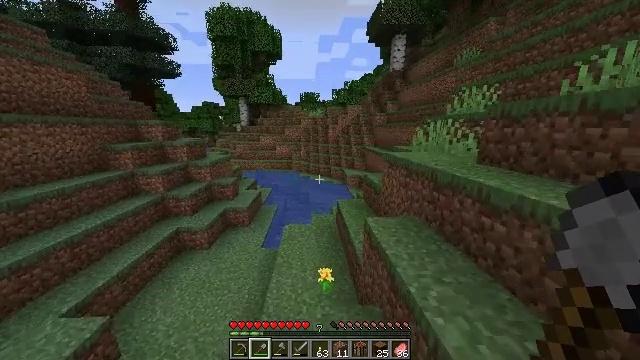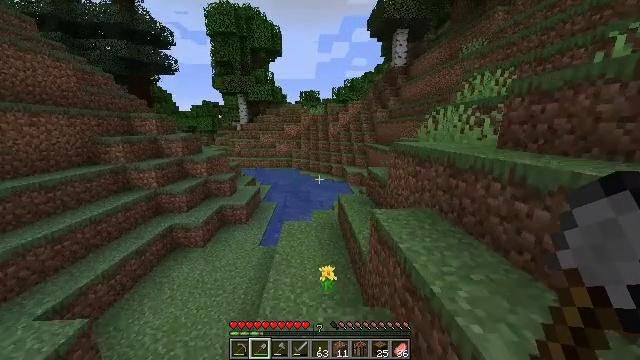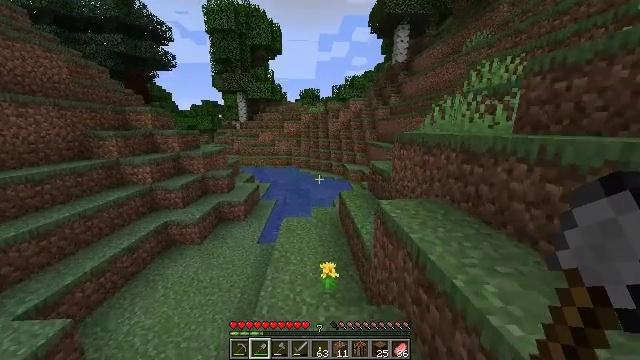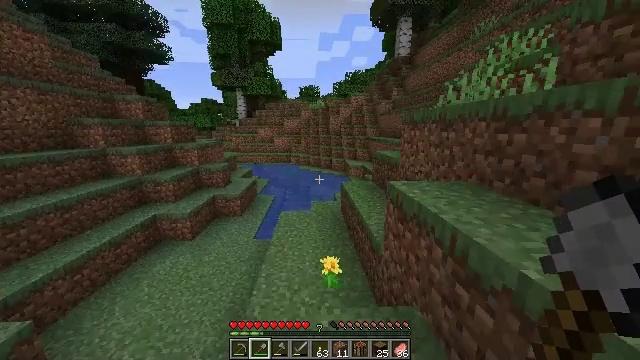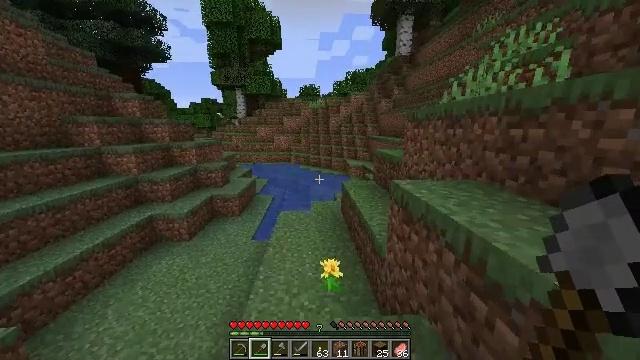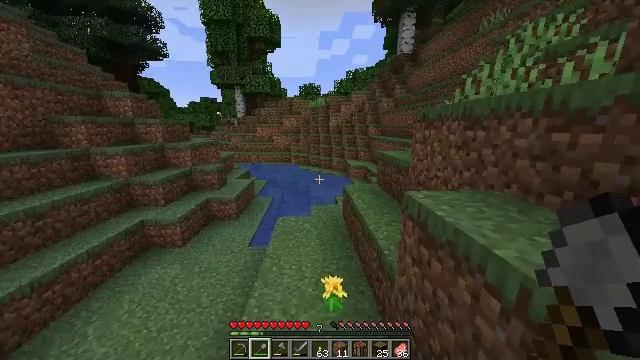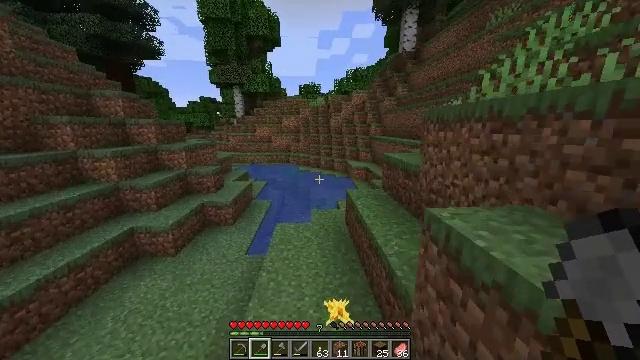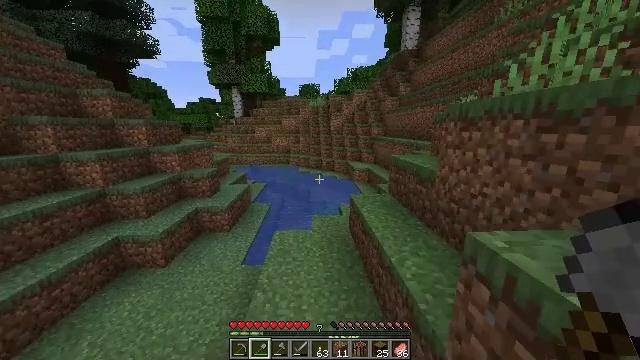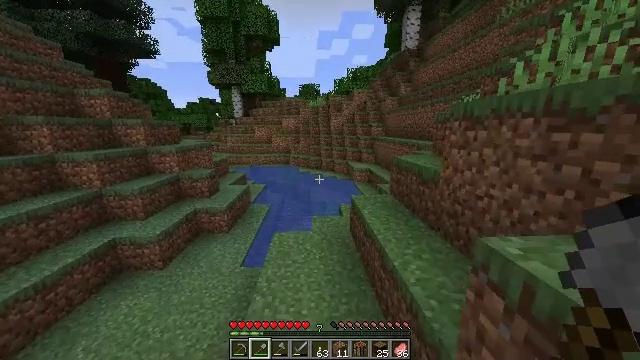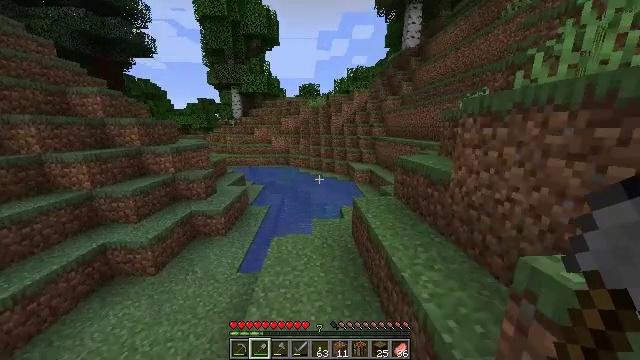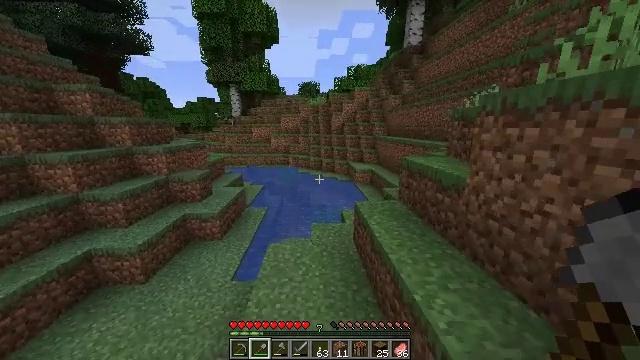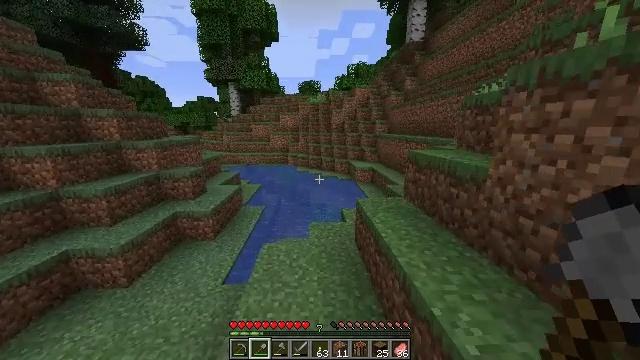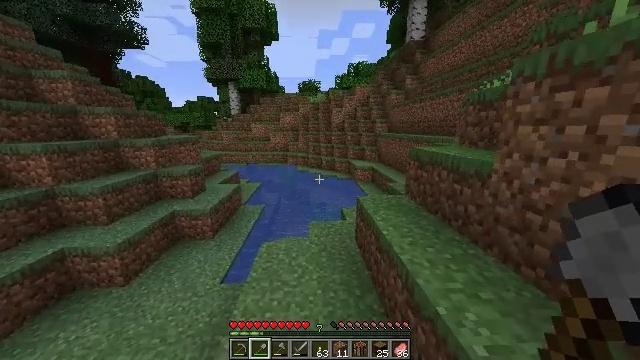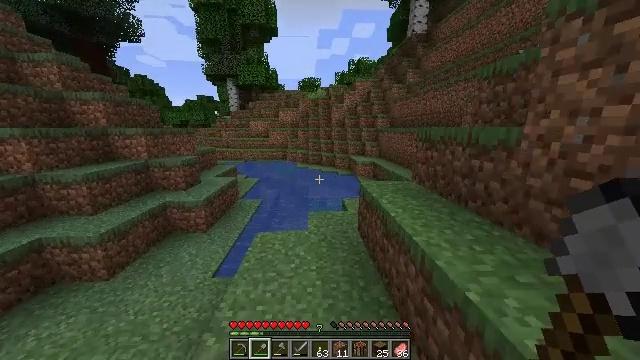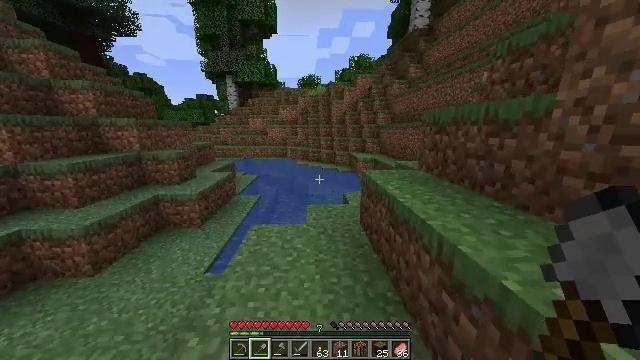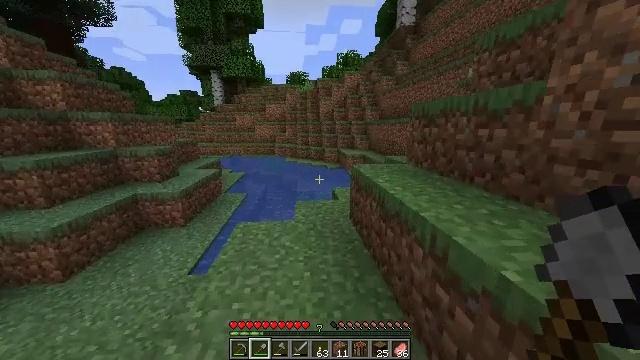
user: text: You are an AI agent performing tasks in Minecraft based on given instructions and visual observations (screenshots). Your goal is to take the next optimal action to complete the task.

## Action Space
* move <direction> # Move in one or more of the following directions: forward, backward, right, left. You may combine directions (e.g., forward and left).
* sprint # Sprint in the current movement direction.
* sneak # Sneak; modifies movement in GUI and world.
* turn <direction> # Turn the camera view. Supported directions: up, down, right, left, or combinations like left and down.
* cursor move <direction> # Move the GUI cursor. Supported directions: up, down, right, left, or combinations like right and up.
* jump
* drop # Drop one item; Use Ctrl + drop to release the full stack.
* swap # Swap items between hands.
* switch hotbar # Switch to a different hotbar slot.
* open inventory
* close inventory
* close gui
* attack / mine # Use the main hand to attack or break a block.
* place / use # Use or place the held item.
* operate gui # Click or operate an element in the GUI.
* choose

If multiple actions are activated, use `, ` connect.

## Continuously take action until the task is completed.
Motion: motion action
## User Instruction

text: Destroy the bee nest.
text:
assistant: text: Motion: move forward, sprint
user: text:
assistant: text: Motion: move forward, sprint
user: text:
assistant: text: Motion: move forward, sprint
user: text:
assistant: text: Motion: move forward, sprint
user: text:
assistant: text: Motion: move forward, sprint
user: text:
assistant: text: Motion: move forward, sprint
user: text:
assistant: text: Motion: move forward, sprint
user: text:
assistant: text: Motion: move forward, sprint
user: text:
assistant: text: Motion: move forward, sprint
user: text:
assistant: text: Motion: move forward, sprint
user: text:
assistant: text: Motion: move forward, sprint
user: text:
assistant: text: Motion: move forward, sprint
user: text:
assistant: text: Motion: move forward, sprint
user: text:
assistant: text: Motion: move forward, sprint
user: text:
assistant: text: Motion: move forward, sprint, turn right
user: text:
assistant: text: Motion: move forward, sprint, turn right
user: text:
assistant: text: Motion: move forward, sprint, turn right
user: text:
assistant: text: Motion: move forward, sprint, turn right
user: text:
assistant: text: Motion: move forward, sprint
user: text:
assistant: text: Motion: move forward, sprint
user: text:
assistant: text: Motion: move forward, sprint
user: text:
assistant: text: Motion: move forward, sprint
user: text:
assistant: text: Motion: move forward, sprint
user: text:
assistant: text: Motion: move forward, sprint
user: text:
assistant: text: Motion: move forward, sprint
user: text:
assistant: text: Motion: move forward, sprint
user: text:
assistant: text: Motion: move forward, sprint
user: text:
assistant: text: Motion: move forward, sprint
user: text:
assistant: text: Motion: move forward, sprint
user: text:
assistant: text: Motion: move forward, sprint